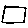
Label: square